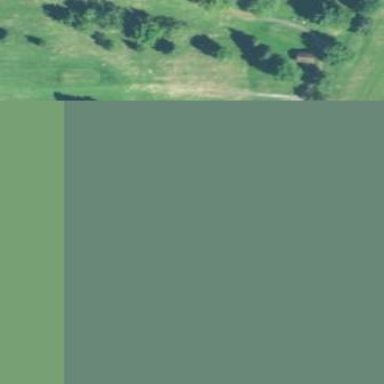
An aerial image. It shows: Picturesque scene of golf course with lateral water hazard.